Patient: sex F, age 61
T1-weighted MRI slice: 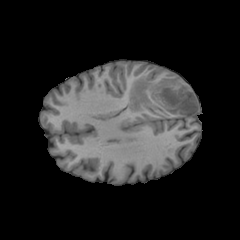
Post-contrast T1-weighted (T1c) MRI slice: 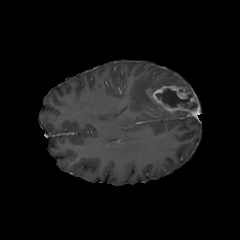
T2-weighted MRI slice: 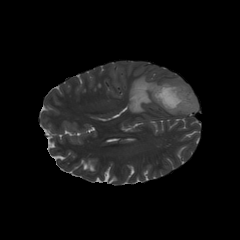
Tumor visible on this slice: yes
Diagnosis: Glioblastoma, IDH-wildtype
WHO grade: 4